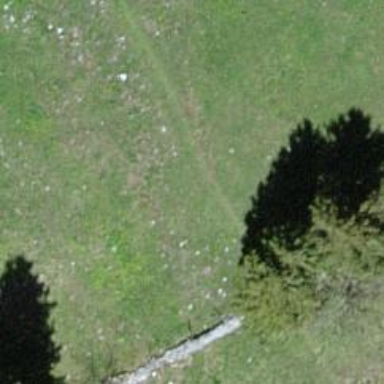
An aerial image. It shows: Grassy path.